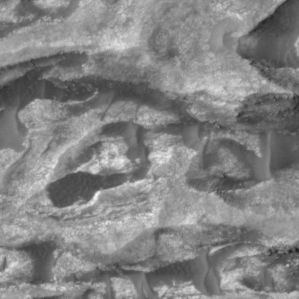
Label: non_frost